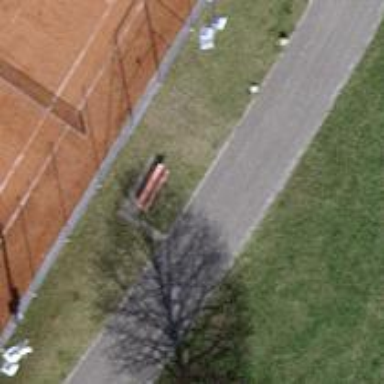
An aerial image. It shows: Red bench.